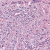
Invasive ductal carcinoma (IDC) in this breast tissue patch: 1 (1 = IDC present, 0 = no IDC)